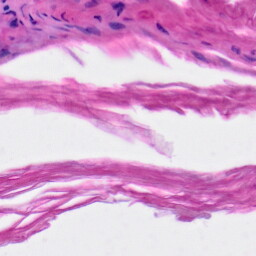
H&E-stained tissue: Skin